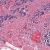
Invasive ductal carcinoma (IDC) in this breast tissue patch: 1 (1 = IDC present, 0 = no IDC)